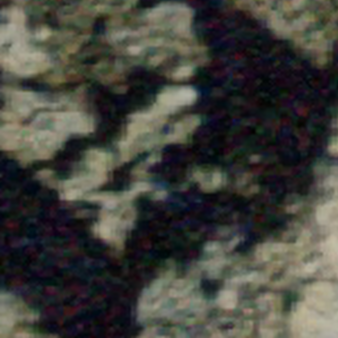
Label: other